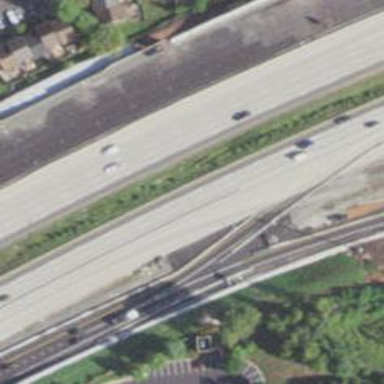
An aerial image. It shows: Motorway link.